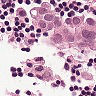
Metastatic tissue present: yes